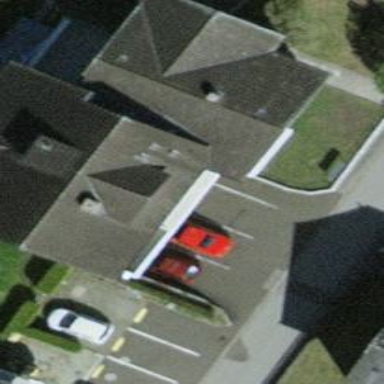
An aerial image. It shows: Semidetached house.